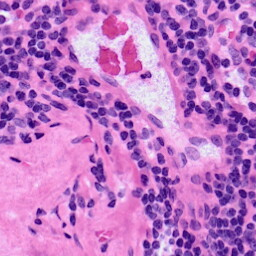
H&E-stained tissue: LymphNode